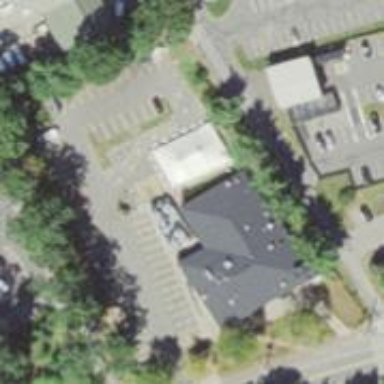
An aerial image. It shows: Retail area.